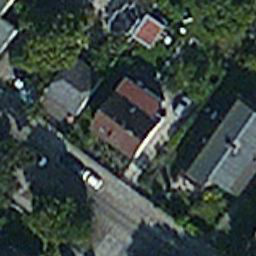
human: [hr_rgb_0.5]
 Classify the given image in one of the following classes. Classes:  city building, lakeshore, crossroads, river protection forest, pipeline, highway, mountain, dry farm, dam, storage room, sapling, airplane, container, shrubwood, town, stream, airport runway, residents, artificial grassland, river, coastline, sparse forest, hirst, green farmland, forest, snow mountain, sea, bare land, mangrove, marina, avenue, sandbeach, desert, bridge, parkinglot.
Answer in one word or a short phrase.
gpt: residents